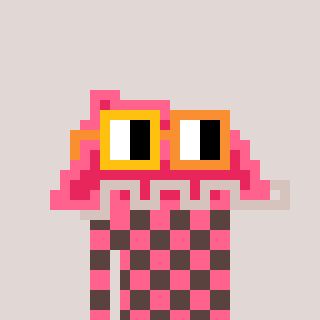
a pixel art character with square yellow and orange glasses, a retainer-shaped head and a darkbrown-colored body on a warm background